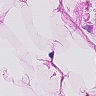
Metastatic tissue present: no